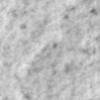
Label: no_change